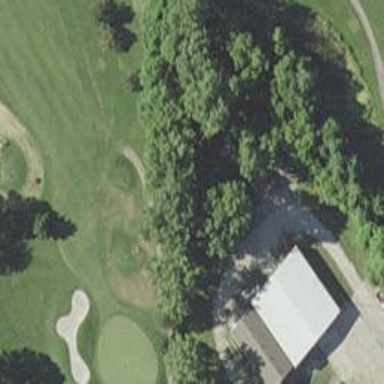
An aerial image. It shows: Path used for both walking and golf.